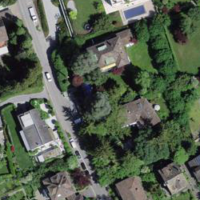
EUNIS habitat code: 54
Species observed at this site:
Aegopodium podagraria